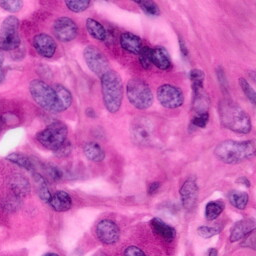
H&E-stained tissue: Pancreatic